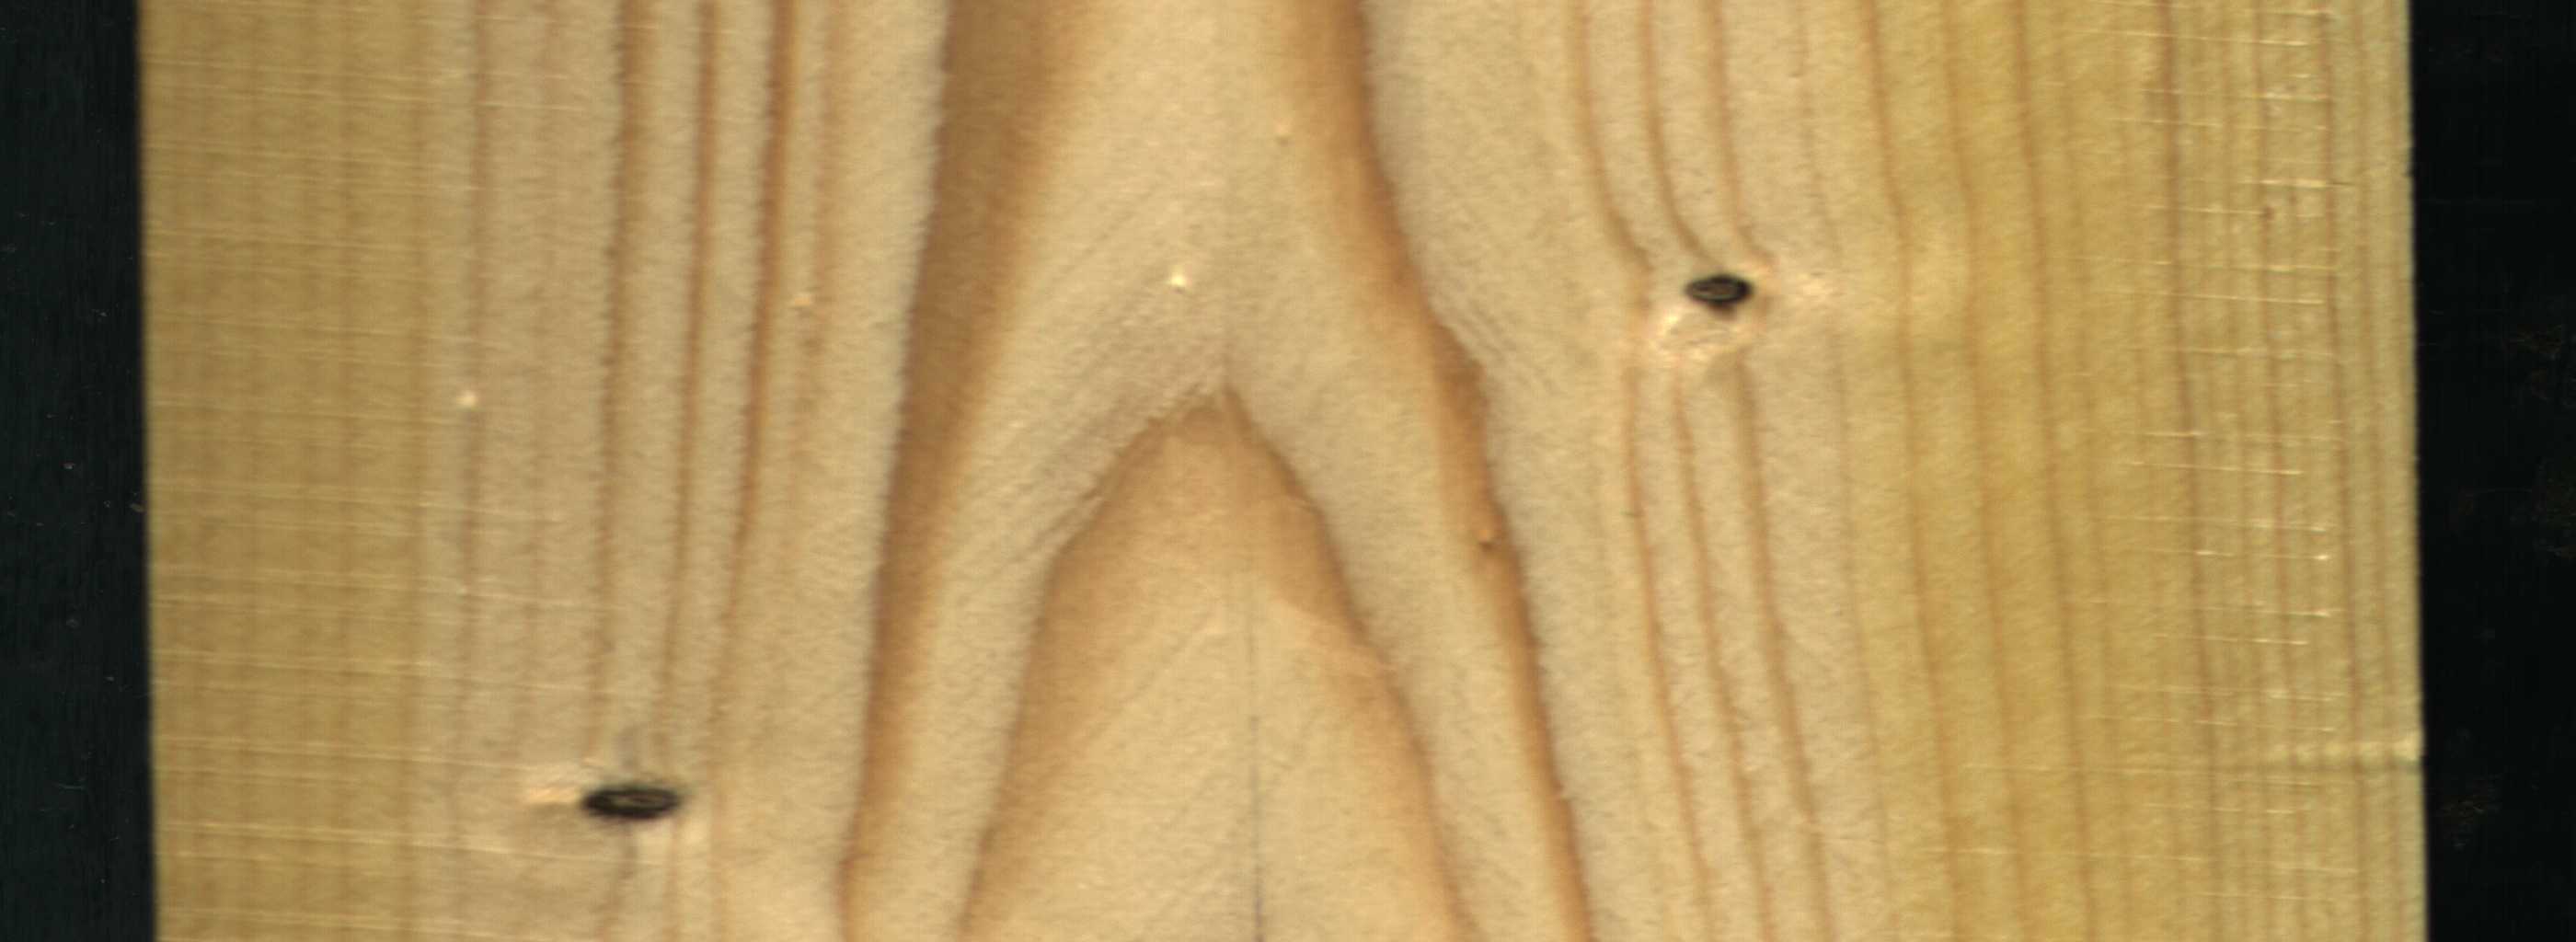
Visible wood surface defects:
Dead_Knot
Dead_Knot